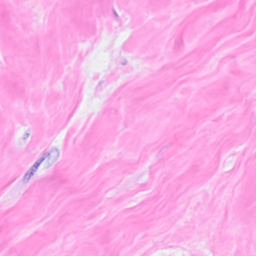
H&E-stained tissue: Breast